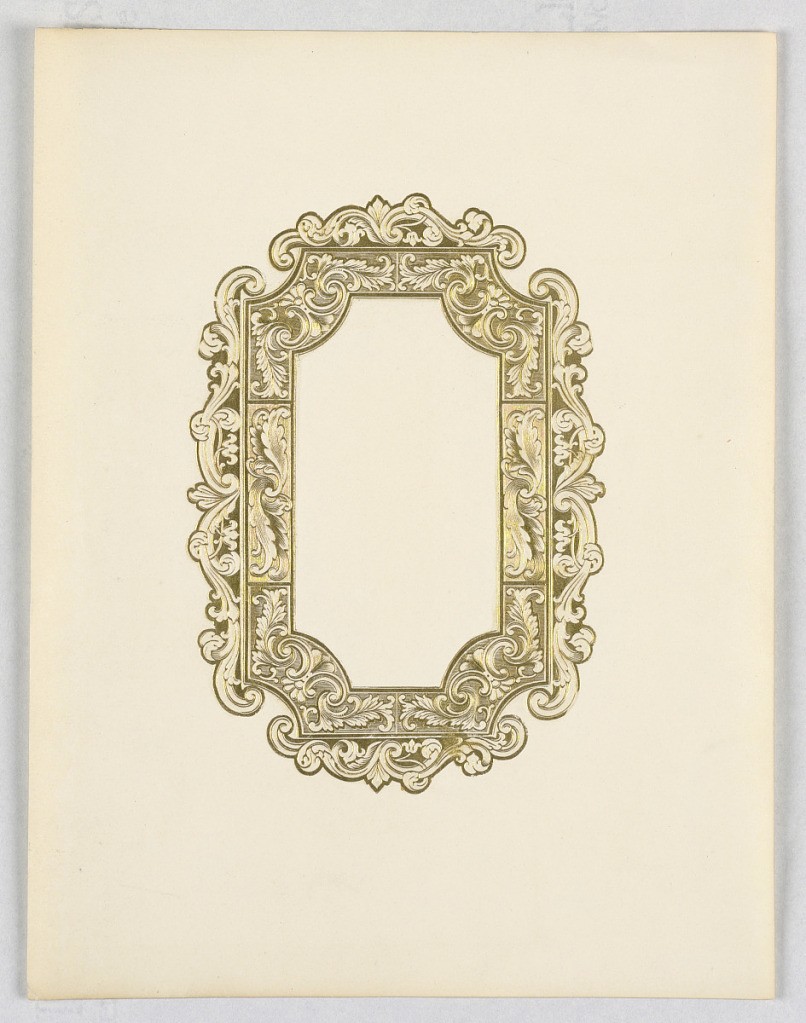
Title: Cut paper
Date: ca. 1850
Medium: Gold-leaf embossed on white paper
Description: A frame with inner corners chamfered in curves and decorated with scroll-work and panels showing stylized leaves.